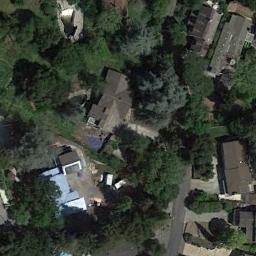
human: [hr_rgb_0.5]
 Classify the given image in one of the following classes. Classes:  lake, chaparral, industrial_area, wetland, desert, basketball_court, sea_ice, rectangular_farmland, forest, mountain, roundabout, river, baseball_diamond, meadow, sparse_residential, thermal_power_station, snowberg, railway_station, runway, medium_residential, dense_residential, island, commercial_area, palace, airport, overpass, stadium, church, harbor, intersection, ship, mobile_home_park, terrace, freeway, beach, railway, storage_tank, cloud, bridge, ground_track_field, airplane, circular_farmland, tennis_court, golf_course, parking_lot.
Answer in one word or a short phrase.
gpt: sparse_residential